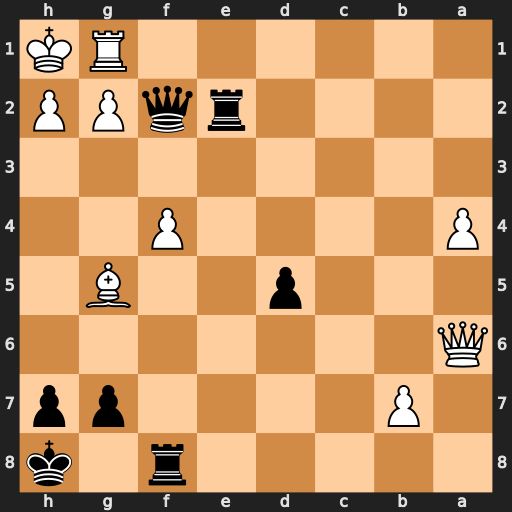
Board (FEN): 5r1k/1P4pp/Q7/3p2B1/P4P2/8/4rqPP/6RK
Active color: b
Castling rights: -
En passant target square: -
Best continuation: Re1 Rxe1 Qxe1+ Qf1 Qxf1#